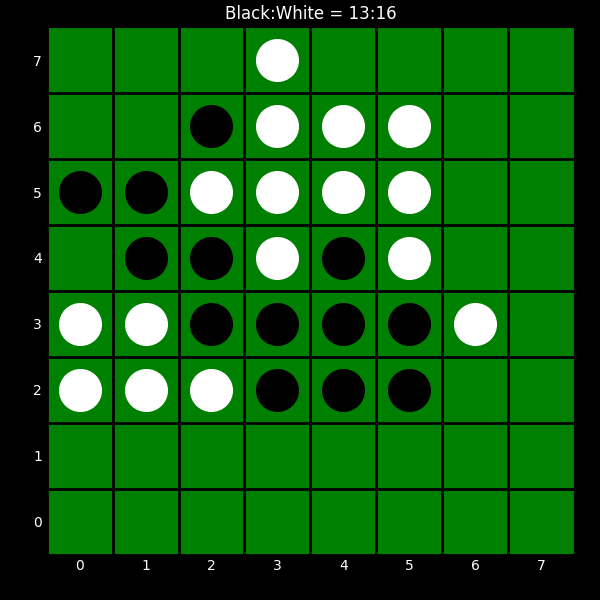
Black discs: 13
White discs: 16